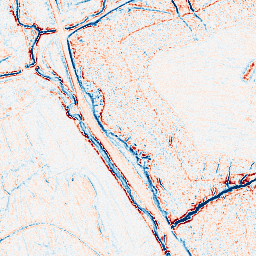
Category: classical
Decomposition family: uniform
Decomposition parameters: size: 5
Upsampling method: quintic
Upsampling parameters: scale: 2
Upsampling scale: 2